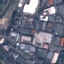
Label: Industrial